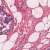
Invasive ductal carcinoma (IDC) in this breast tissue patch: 0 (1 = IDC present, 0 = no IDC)